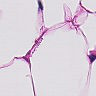
Metastatic tissue present: no